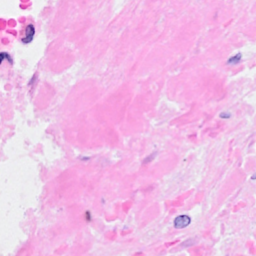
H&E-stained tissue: Breast